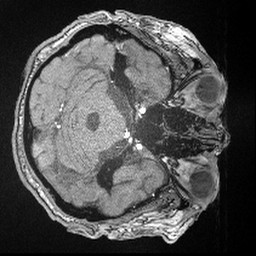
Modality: angio
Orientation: axial
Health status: ill
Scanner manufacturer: siemens
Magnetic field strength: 3 T
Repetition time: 0.021 s
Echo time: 0.00343 s